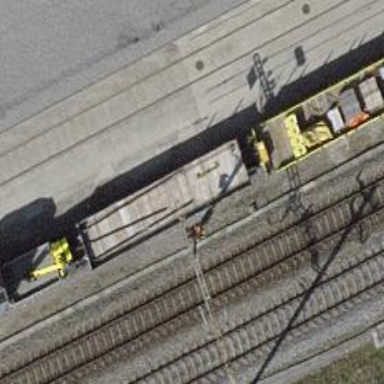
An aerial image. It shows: Railway yard with electrified contact lines.